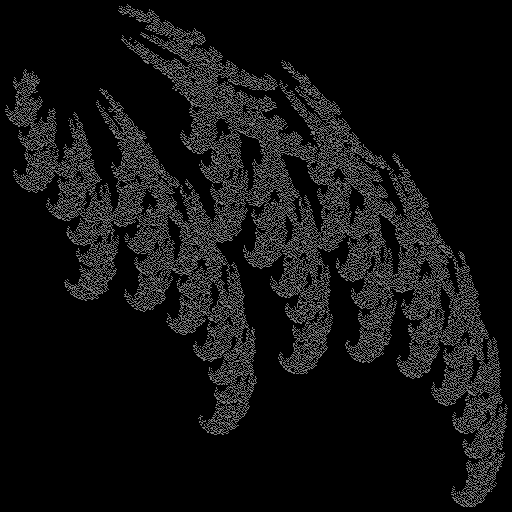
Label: spiderbrake